Interaction volume radius: 5 \u00c5
Interaction volume height: 25 \u00c5
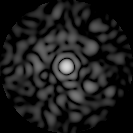
Disorder parameter: 0.8174